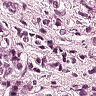
Metastatic tissue present: yes